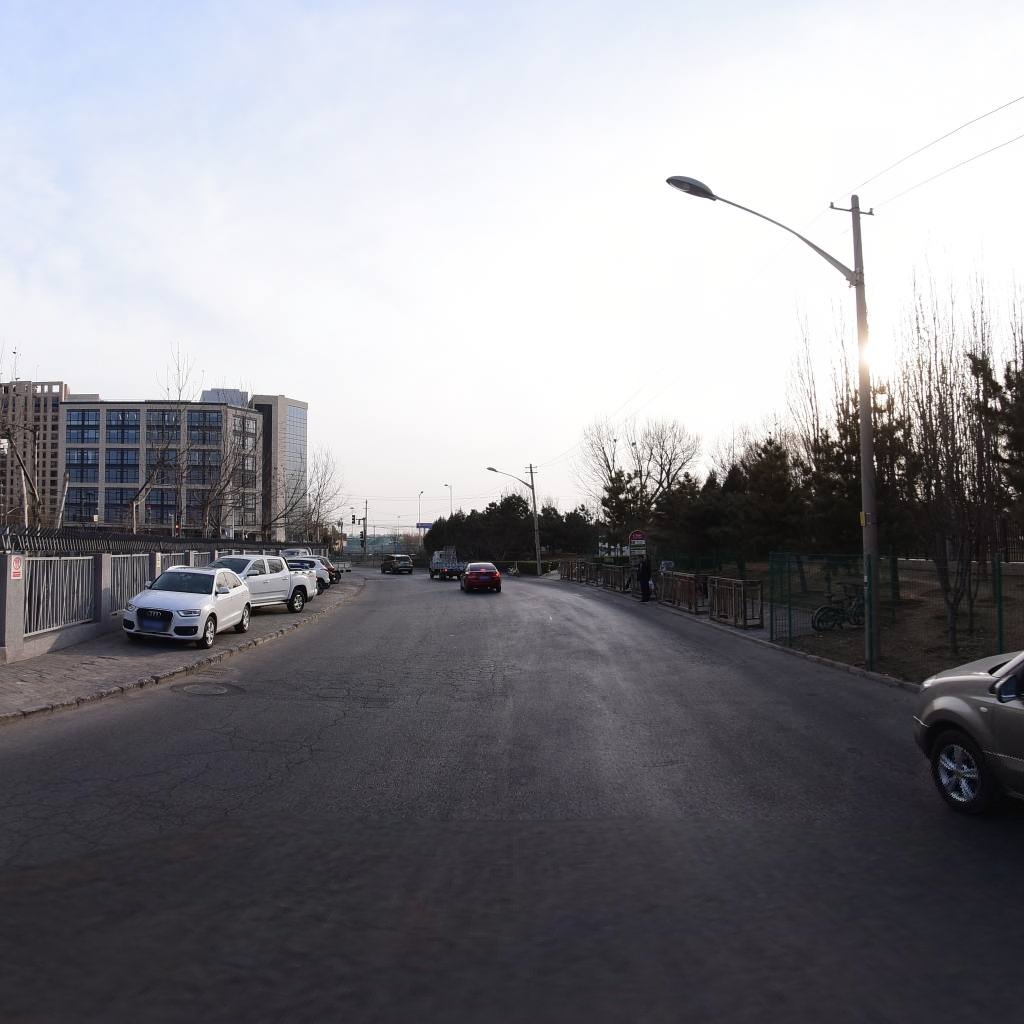
Region: Chaoyang
Road damage annotations: alligator crack, manhole cover